Question: I've created a file extractor, now it does work, however it also moves all the files from the 'startDir' to the 'destDir' along with, the zip file. How can I get this program to only move the zip file, instead of all the files?
Source:
'''
using System;
using System.IO.Compression;
namespace ArchiveCreator
{
class Program
{
//When program is run successfully this will be the output
public string Success(string input)
{
Console.ForegroundColor = ConsoleColor.White;
Console.WriteLine(input);
return input;
}
//When program encounters an error this will be the output
public string Warn(string input)
{
Console.ForegroundColor = ConsoleColor.Red;
Console.WriteLine(input);
return input;
}
//When program has information to show, this will be the output
public string Say(string input)
{
Console.ForegroundColor = ConsoleColor.DarkCyan;
Console.WriteLine(input);
return input;
}
//Main method
static void Main(string[] args)
{
//These variables are used to create a
//random string that will be used as the
//zip files name
var chars = "abcdefghijklmnopqrstuvwyxzABCDEFGHIJKLMNOPQRSTUVWXYZ";
var stringChars = new char[8];
var random = new Random();
//Info is used as provide the type of
//information that will be displayed
//by the program
Program info = new Program();
//Create the zip file name
for (int i = 0; i < stringChars.Length; i++)
{
stringChars[i] = chars[random.Next(chars.Length)];
}
string finalString = new String(stringChars);
info.Say("Starting file extraction..");
string startDir = @"c:/users/thomas_j_perkins/test_folder";
string destDir = @"c:/users/thomas_j_perkins/archive/";
string zipName = $"c:/users/thomas_j_perkins/archive/{finalString}.zip";
try
{
ZipFile.CreateFromDirectory(startDir, zipName);
ZipFile.ExtractToDirectory(zipName, destDir);
}
catch (Exception e)
{
info.Warn($"Error: {e}");
}
info.Success($"Extracted files successfully to: {destDir}");
info.Say("Press enter to exit..");
Console.ReadLine();
}
}
}
'''
Image of directory after program is run:

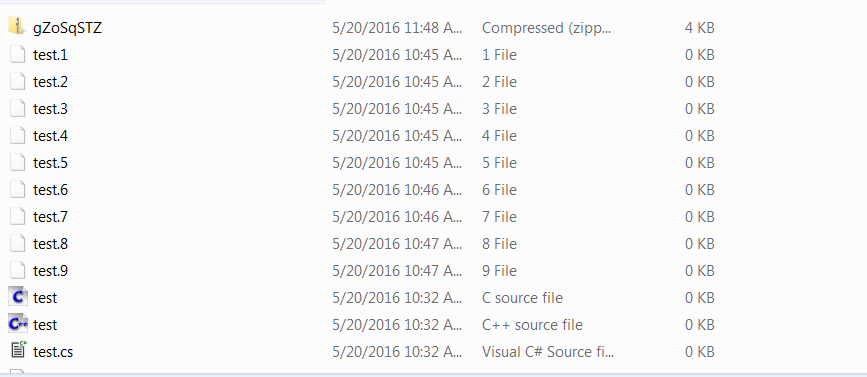
Answer: Your code is creating a zip file in the destination directory when you call
'''
ZipFile.CreateFromDirectory(startDir, zipName);
'''
The zipname path is in the destDir. Did you mean to put it in the startDir?
string startDir = @"c:/users/thomas_j_perkins/test_folder";
string destDir = @"";
string zipName = $"{finalString}.zip";